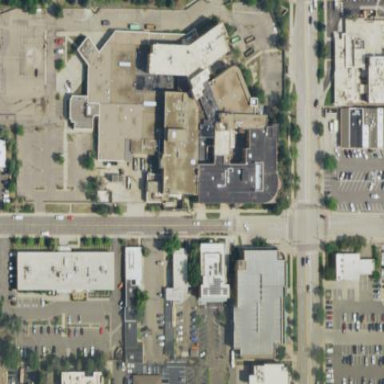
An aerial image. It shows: Office building.